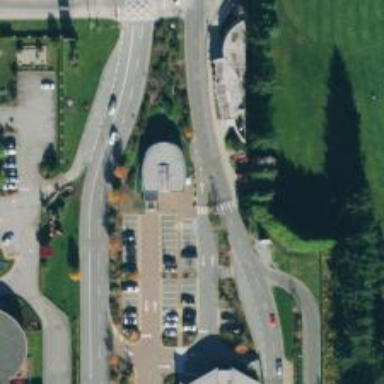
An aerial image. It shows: Shared cycleway next to service road.